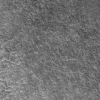
Atmospheric dust classification: not_dusty